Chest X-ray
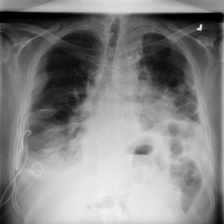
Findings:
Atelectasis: negative
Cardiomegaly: negative
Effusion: positive
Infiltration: negative
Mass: negative
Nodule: negative
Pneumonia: negative
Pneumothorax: negative
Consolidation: negative
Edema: negative
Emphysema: negative
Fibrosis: negative
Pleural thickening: negative
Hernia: negative